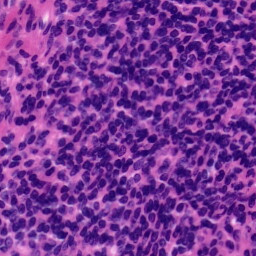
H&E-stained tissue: Tonsil